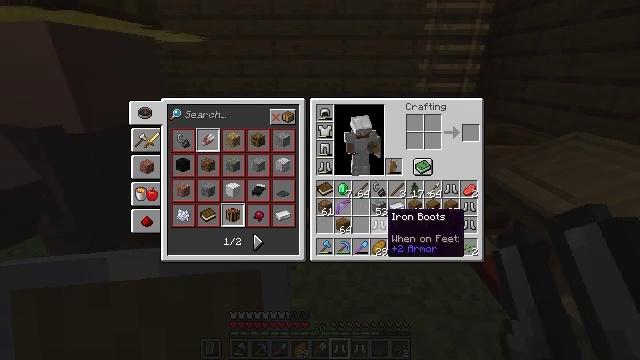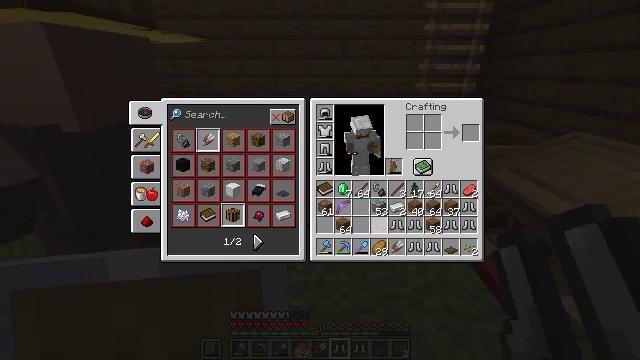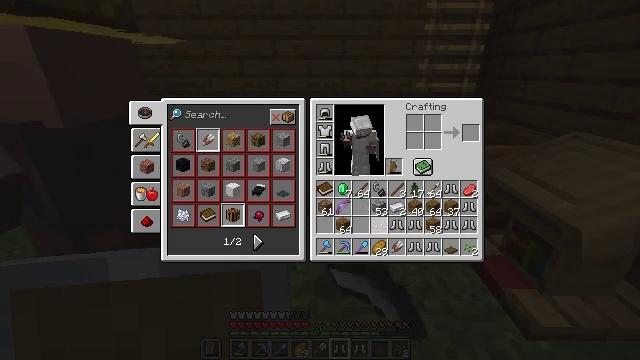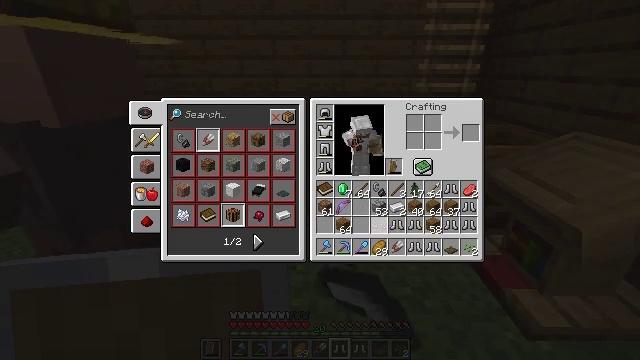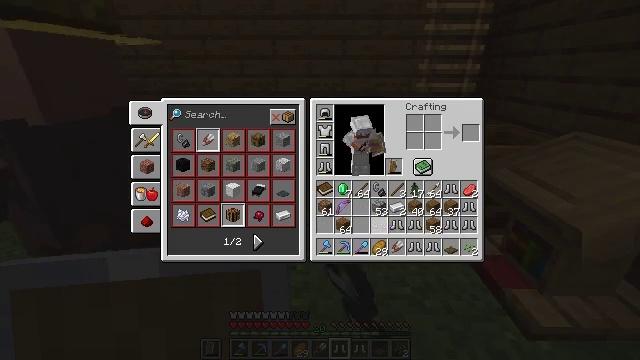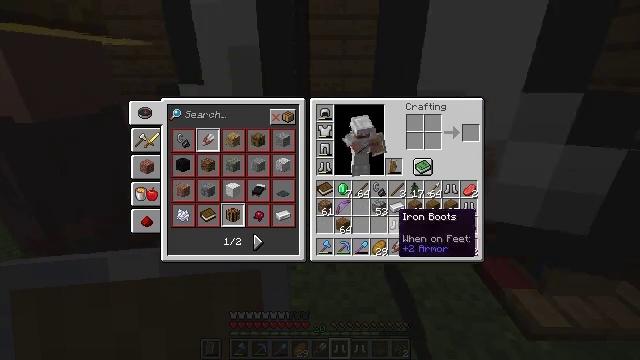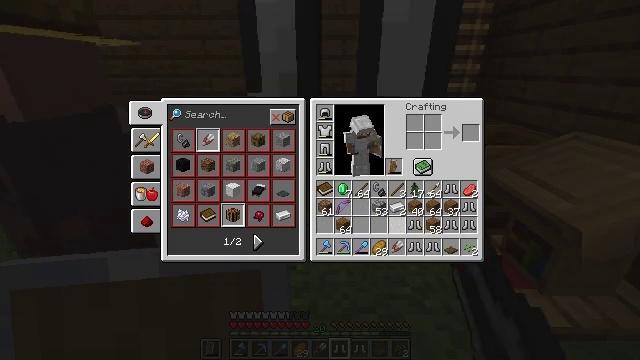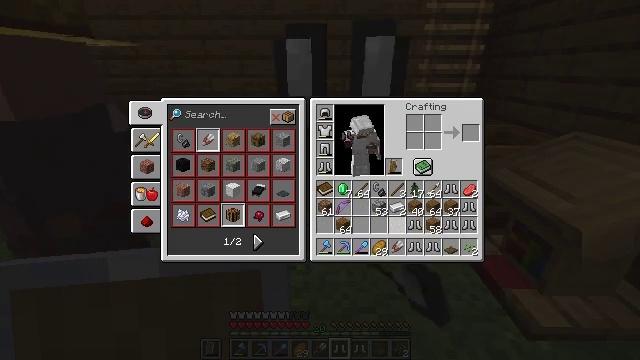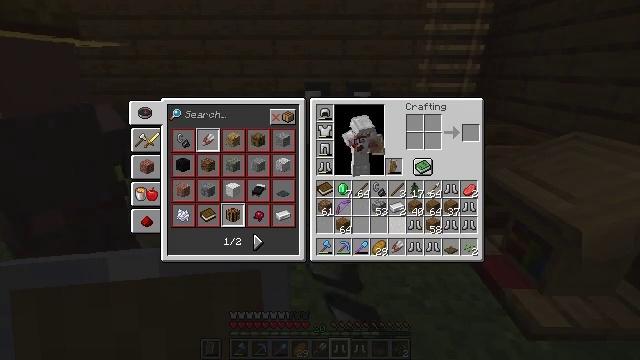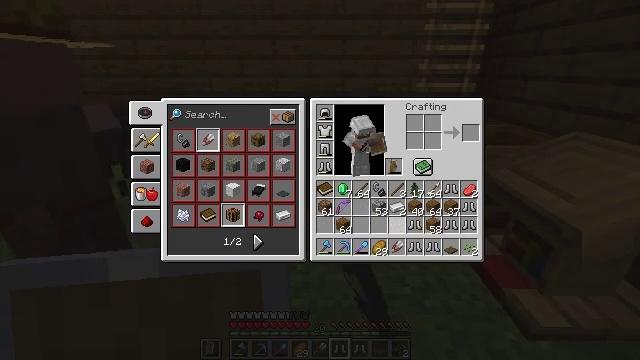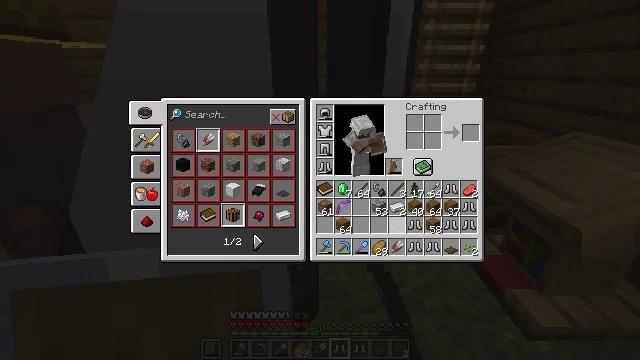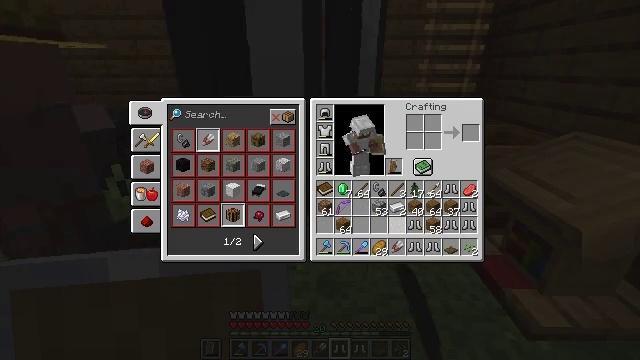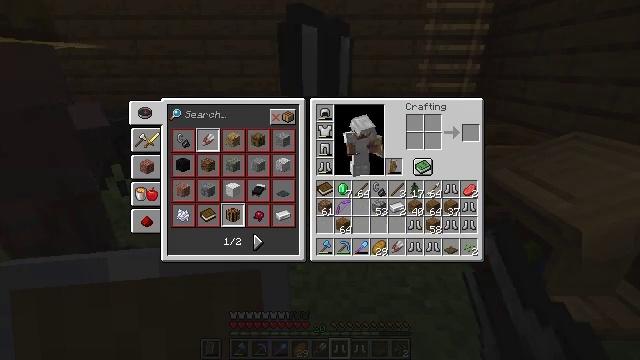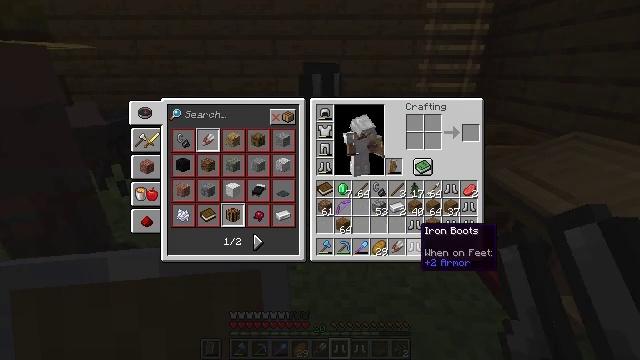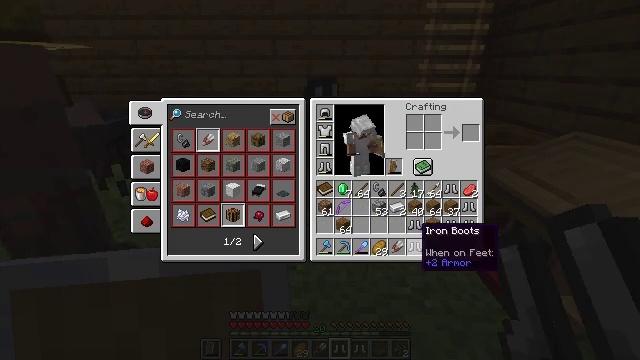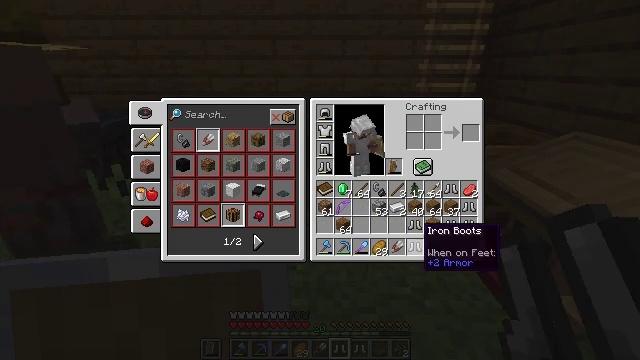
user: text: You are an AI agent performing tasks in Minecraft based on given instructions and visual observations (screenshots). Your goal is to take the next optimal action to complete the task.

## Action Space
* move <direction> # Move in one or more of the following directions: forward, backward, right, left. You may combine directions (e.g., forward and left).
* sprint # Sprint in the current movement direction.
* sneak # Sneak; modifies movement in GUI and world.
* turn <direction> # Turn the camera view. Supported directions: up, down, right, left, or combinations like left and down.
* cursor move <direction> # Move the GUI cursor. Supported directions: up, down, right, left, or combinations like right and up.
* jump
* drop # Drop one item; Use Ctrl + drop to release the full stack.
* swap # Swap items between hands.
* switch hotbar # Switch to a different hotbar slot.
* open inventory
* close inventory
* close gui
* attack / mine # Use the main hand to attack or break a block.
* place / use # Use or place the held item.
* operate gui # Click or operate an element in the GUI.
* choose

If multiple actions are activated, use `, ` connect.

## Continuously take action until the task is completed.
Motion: motion action
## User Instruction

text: Drop a pair of iron boots.
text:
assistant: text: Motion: sprint, drop
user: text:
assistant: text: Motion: sprint, drop
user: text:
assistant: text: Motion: sprint, drop
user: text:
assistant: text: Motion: sprint
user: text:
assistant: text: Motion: sprint
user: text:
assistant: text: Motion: sprint, drop
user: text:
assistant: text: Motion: sprint, drop
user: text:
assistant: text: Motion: sprint, drop
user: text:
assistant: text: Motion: sprint
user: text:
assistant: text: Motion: sprint
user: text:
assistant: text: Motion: sprint
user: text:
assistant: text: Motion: sprint
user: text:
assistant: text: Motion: sprint
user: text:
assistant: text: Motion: sprint
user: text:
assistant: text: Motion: sprint
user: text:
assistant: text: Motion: sprint
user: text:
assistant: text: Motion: sprint, drop
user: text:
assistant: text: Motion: sprint, drop
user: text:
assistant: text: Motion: sprint, drop
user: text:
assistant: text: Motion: sprint
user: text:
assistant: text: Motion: sprint
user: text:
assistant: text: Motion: sprint, drop
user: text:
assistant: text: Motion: sprint, drop
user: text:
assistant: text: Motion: sprint, drop
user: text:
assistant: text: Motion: sprint, cursor move right
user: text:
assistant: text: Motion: sprint
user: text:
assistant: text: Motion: sprint
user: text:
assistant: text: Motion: sprint
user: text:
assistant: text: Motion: sprint, drop
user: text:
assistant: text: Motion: sprint, drop